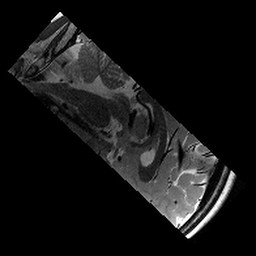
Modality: T2w
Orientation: sagittal
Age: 10
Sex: male
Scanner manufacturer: siemens
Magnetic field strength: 3 T
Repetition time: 9.23 s
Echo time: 0.067 s